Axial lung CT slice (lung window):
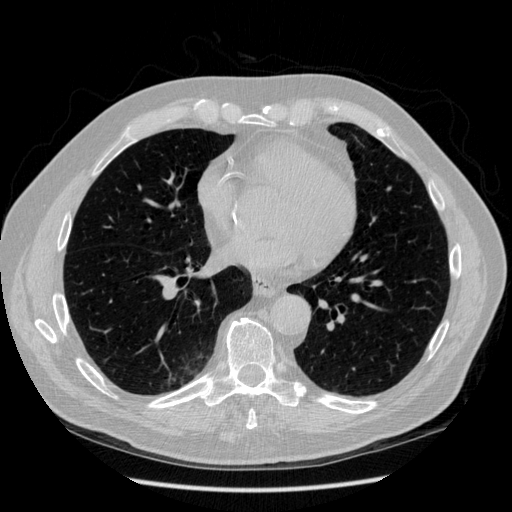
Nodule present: no